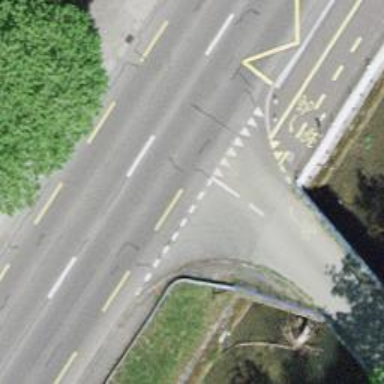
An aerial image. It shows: Public transport stop position.